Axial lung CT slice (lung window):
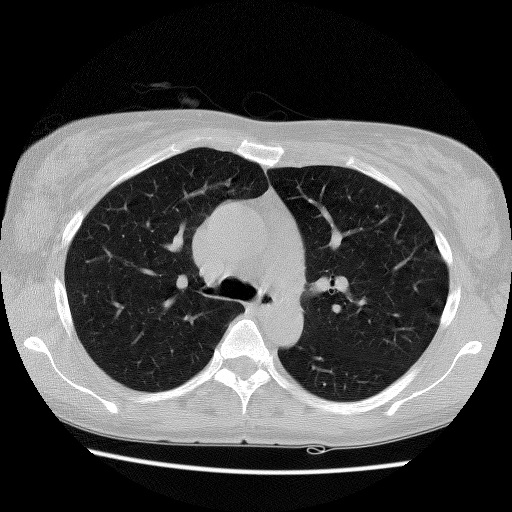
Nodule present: no